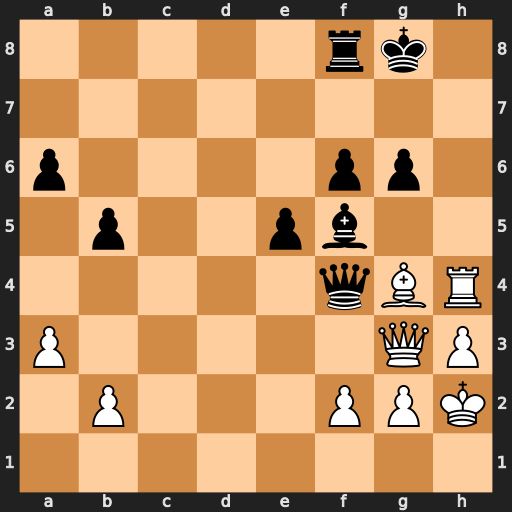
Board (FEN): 5rk1/8/p4pp1/1p2pb2/5qBR/P5QP/1P3PPK/8
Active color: w
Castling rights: -
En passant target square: -
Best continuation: Qxf4 exf4 Bxf5